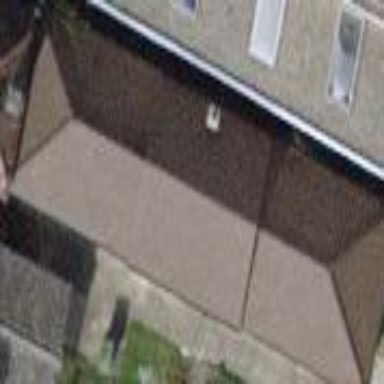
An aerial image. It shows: Shed building with gabled roof.